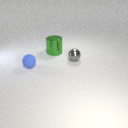
large green metal cylinder behind small blue rubber sphere